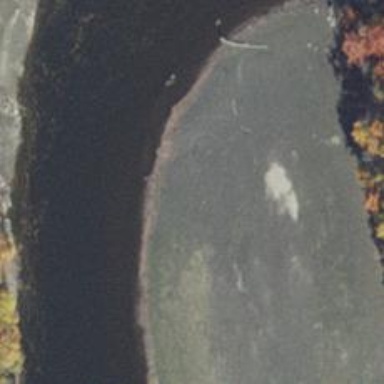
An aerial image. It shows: Beautiful river scene.